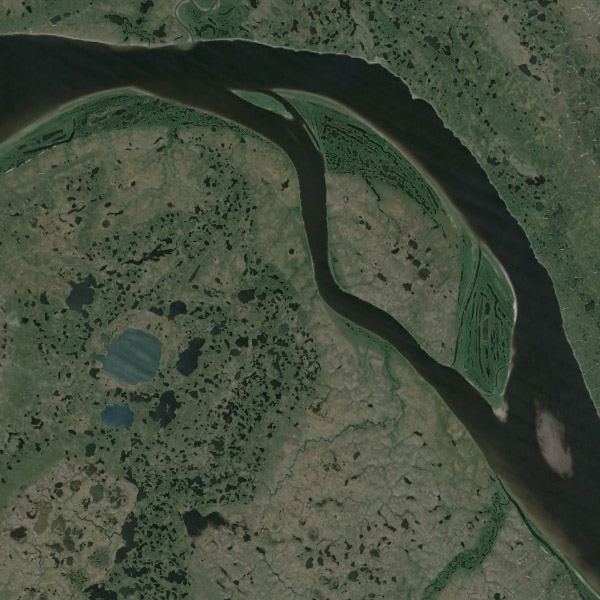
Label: River